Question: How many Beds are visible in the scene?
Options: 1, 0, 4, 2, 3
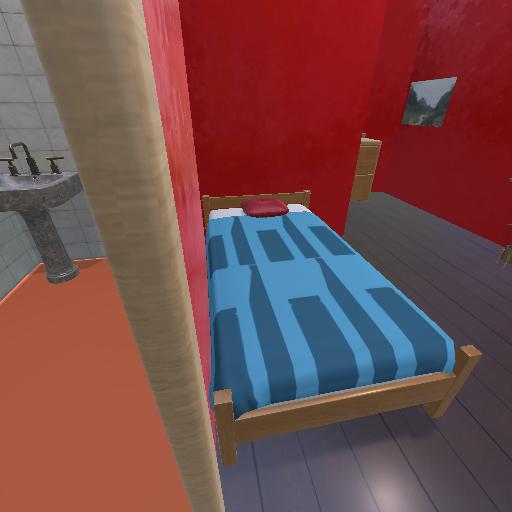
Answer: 1